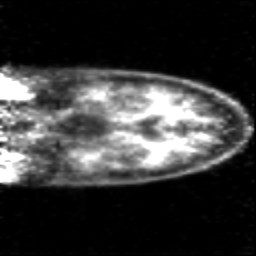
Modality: PET
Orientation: coronal
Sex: female
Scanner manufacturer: siemens